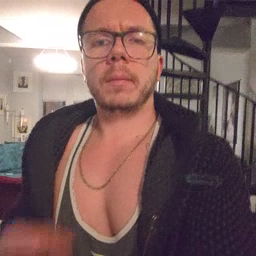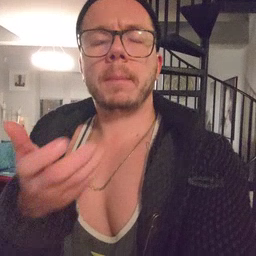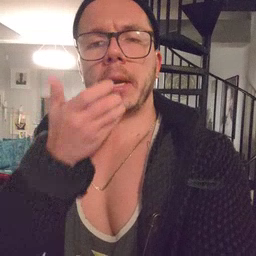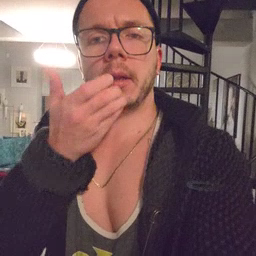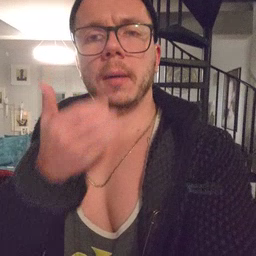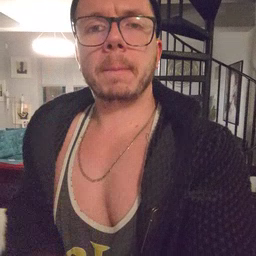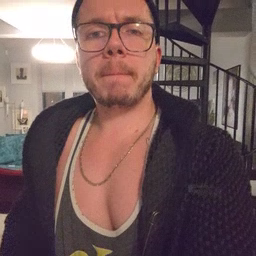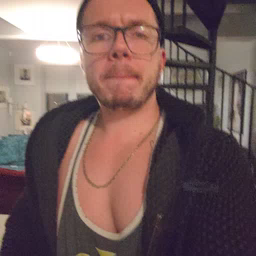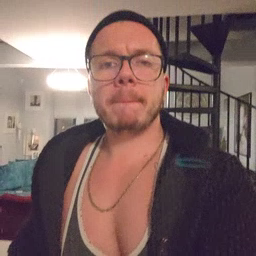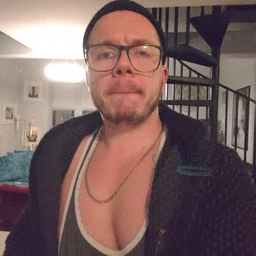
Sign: pizza